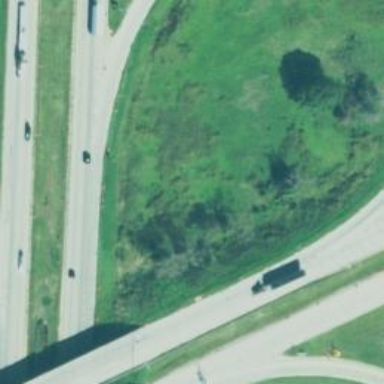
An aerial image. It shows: Primary highway bridge.